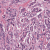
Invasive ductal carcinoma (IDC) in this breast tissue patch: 1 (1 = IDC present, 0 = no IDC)